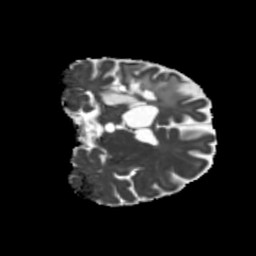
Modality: MD
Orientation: coronal
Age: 60
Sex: male
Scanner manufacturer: siemens
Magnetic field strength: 3 T
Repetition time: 5.25 s
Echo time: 0.08 s